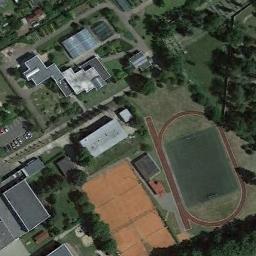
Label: ground_track_field